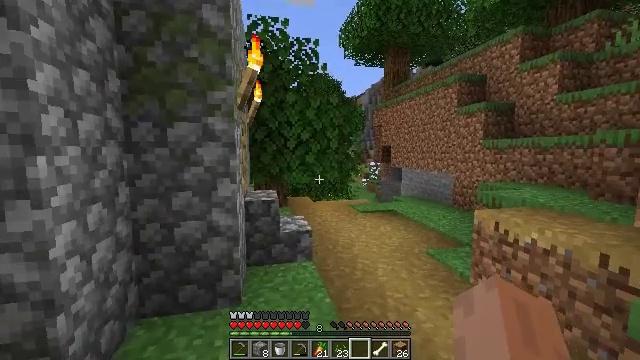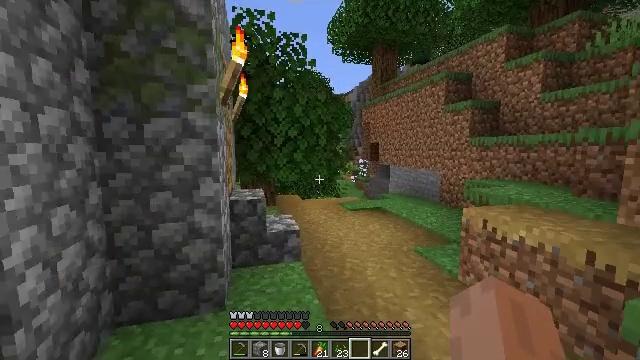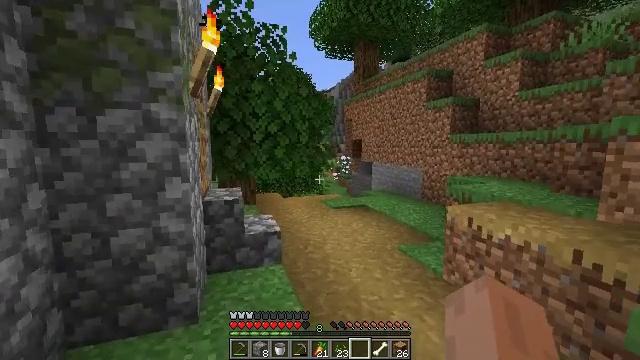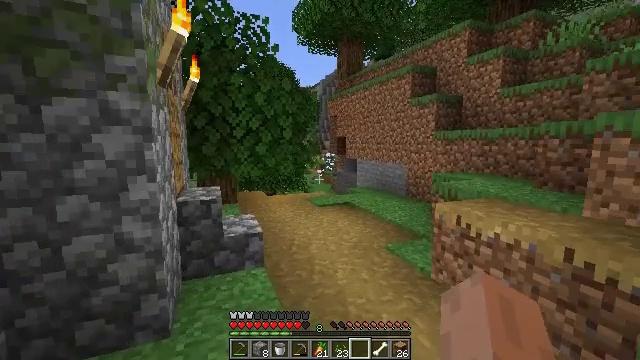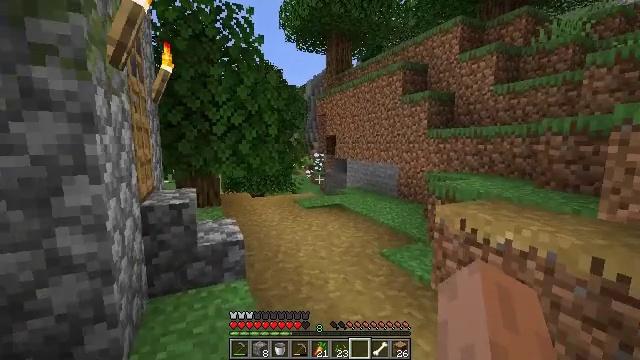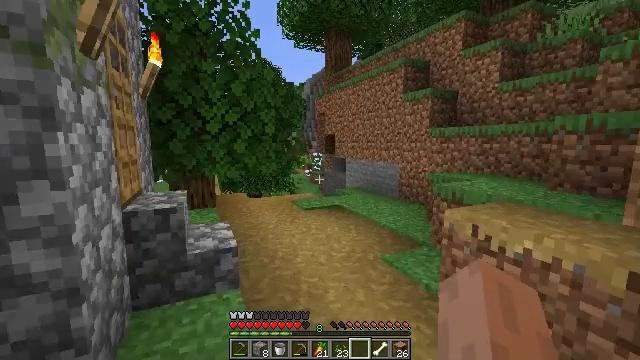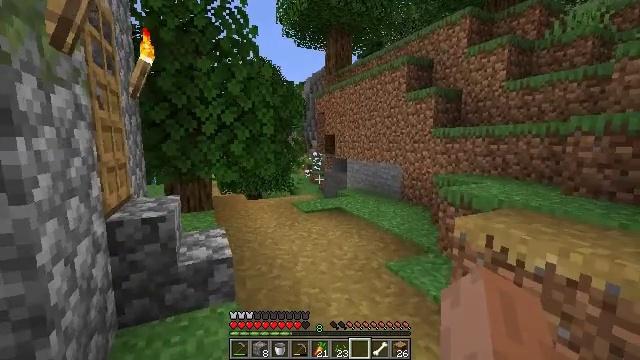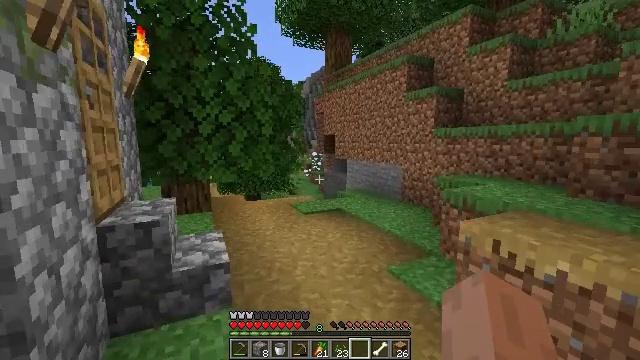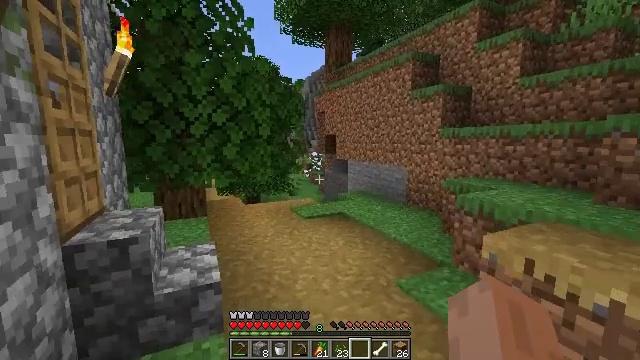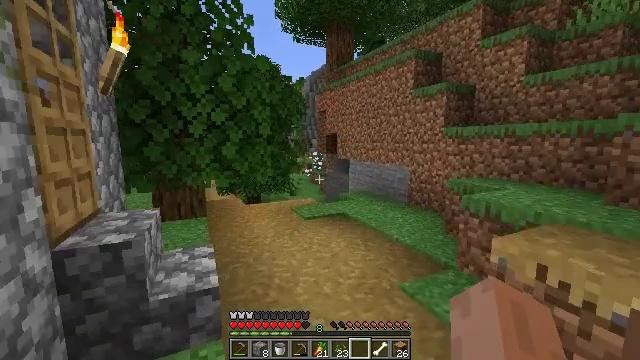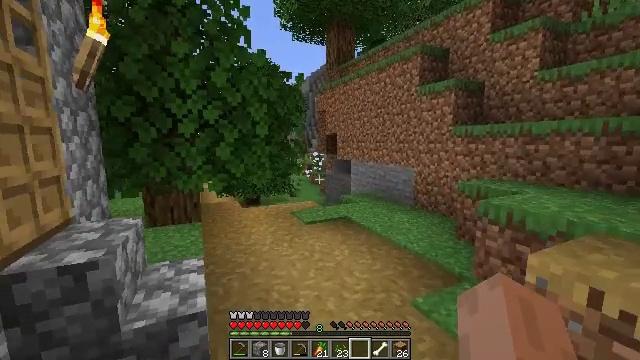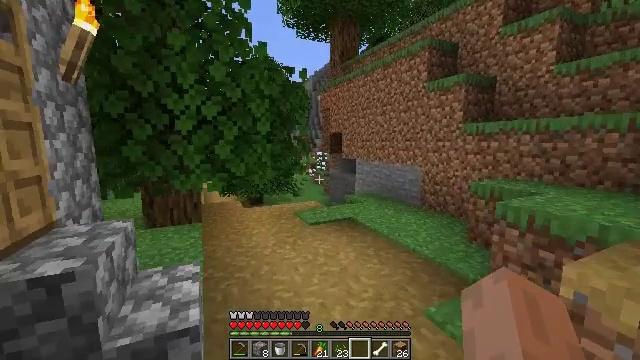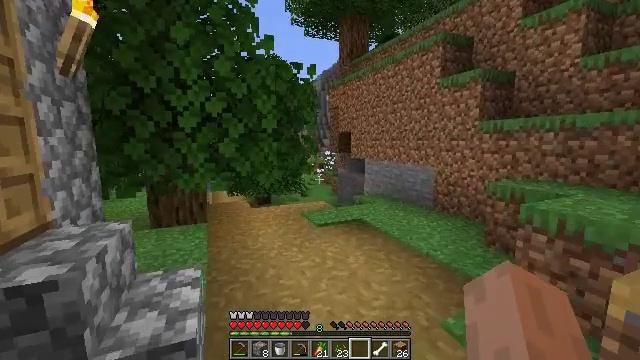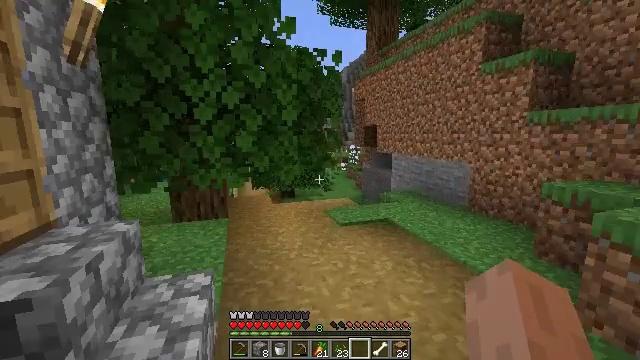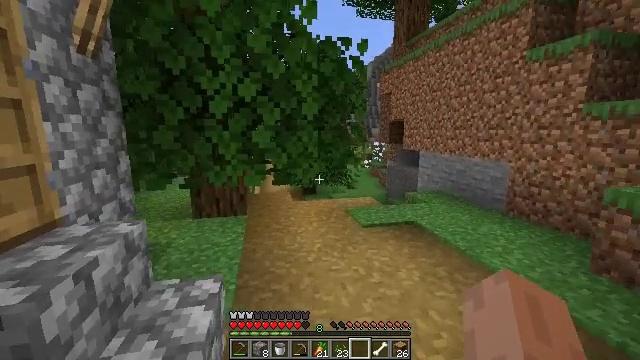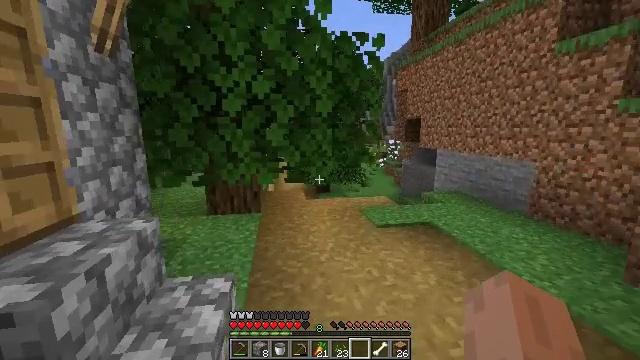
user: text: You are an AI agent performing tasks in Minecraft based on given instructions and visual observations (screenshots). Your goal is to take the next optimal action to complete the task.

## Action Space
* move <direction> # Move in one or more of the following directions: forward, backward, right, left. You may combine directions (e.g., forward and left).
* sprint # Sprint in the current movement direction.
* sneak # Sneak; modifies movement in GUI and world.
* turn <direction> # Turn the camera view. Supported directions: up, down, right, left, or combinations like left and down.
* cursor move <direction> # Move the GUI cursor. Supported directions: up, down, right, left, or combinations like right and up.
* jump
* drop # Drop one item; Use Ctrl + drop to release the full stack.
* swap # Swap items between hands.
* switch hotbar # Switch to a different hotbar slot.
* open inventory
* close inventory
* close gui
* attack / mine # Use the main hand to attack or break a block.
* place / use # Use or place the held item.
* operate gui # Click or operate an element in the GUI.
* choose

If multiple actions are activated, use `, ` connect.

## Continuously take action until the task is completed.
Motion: motion action
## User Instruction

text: Reclaim bookshelf materials.
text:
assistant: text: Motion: move forward, turn right
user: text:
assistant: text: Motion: move forward, turn right
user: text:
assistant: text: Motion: move forward, turn right
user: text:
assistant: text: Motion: move forward, turn right
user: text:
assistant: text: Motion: move forward
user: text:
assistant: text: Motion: move forward
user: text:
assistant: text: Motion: move forward
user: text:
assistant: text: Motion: move forward
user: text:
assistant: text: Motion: move forward
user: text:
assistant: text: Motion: move forward
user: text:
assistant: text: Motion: move forward
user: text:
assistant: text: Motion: move forward, turn left
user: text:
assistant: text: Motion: move forward, turn left and down
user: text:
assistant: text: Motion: move forward, turn left
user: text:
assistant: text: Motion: move forward, turn left
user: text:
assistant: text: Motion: move forward
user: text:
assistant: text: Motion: move forward, turn left
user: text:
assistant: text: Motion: move forward, turn left
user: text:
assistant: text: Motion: move forward, turn left
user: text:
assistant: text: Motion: turn left
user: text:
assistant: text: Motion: turn left
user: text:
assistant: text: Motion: turn left
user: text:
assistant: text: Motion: turn left
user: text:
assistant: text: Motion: turn left
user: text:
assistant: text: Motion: turn left
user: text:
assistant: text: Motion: turn left
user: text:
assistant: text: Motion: no_op
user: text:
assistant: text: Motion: no_op
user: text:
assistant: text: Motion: no_op
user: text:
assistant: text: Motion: no_op